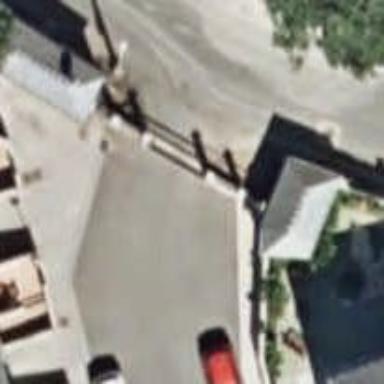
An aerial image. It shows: Gate.